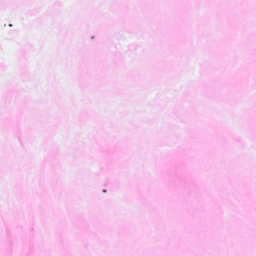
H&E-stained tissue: Breast